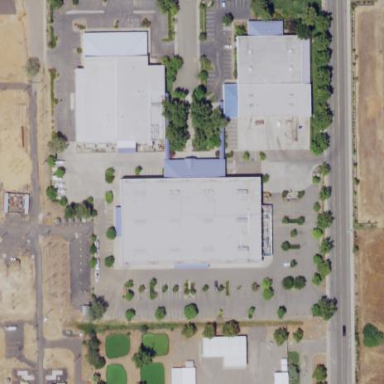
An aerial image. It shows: Warehouse.